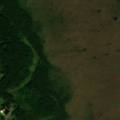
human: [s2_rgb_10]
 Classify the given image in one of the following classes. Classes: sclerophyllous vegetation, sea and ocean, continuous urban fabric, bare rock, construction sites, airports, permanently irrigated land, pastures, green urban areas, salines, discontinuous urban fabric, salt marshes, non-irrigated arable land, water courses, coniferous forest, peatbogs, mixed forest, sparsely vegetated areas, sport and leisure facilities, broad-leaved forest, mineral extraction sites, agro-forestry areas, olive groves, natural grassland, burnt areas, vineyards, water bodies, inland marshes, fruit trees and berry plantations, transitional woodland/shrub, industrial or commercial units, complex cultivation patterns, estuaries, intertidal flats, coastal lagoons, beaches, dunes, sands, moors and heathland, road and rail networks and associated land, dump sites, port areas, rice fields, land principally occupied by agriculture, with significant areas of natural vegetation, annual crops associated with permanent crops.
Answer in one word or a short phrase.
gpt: complex cultivation patterns, broad-leaved forest, coniferous forest, transitional woodland/shrub, peatbogs